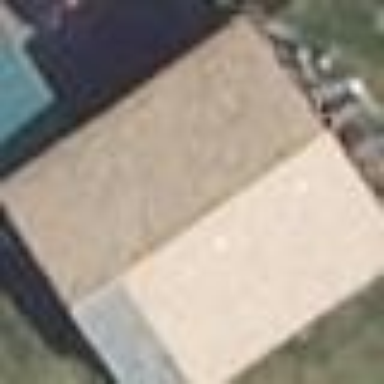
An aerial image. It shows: Shed building.